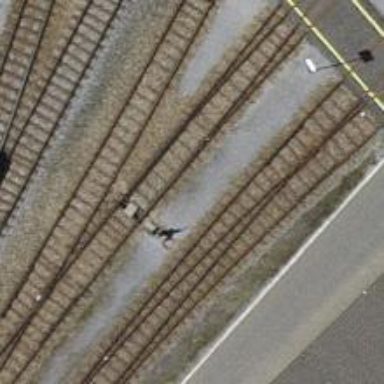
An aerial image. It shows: Single-track railway yard.